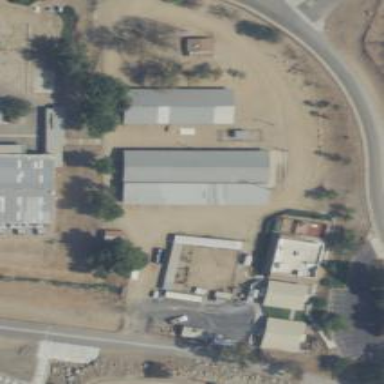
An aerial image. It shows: Animal shelter.